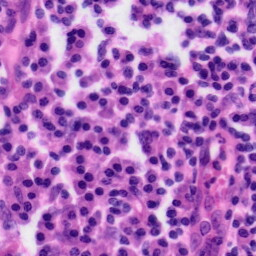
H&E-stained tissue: Tonsil